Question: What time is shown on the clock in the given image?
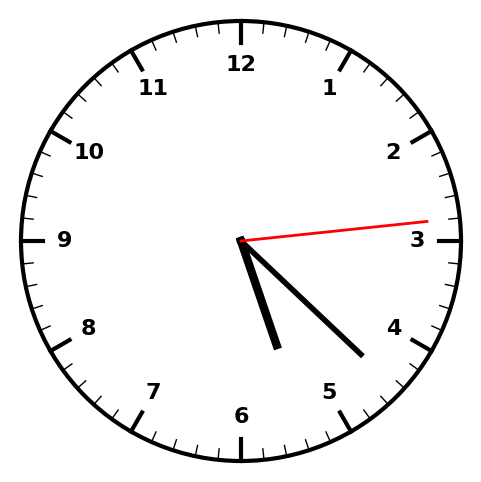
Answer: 05:22:14